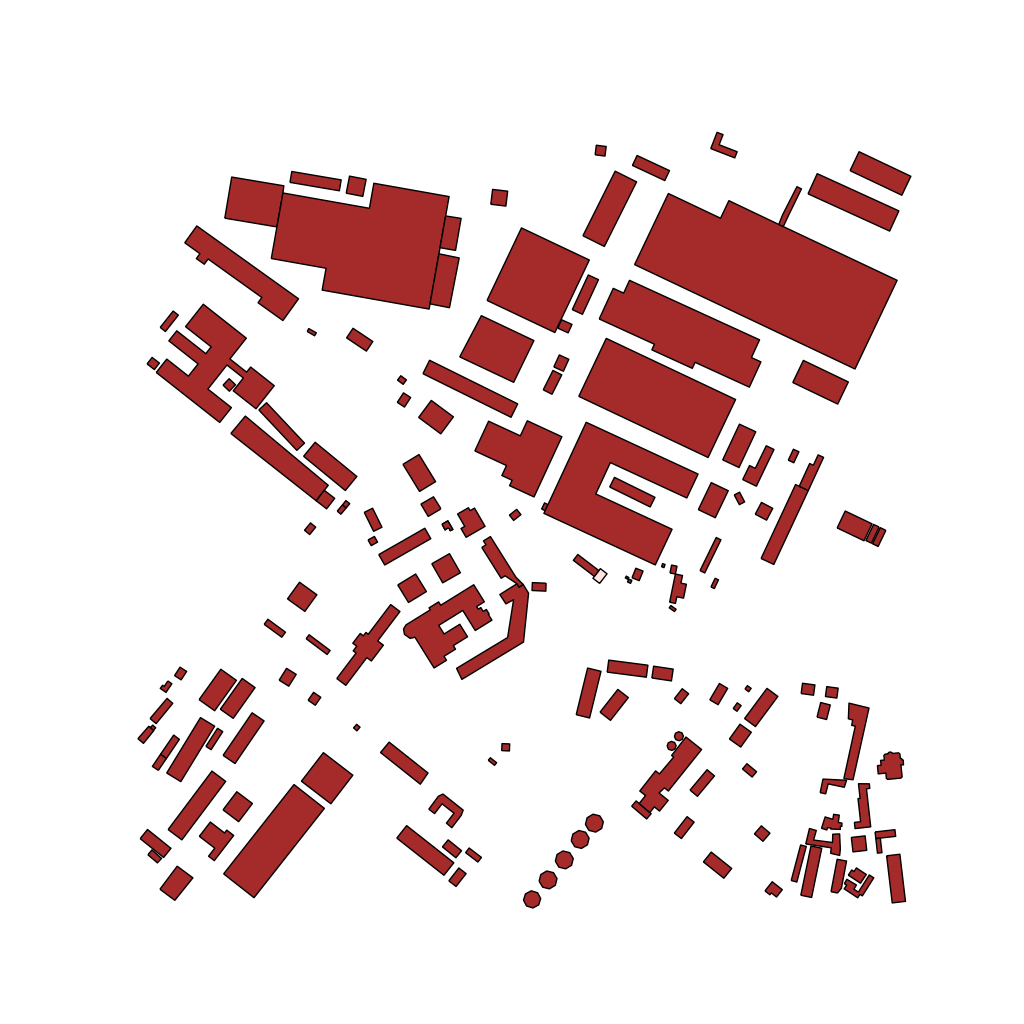
Tags: overhead vector_map, industrial, recreation, residential, special, individual_rise, low_rise, medium_rise, density_1, Facility, Gas, 1.0 km²